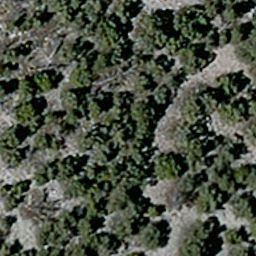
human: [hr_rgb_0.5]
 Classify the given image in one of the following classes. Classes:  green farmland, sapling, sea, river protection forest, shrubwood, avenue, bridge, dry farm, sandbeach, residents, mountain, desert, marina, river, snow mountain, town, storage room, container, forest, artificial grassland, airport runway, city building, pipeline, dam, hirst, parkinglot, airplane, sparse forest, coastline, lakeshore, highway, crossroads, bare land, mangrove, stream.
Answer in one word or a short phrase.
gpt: sparse forest